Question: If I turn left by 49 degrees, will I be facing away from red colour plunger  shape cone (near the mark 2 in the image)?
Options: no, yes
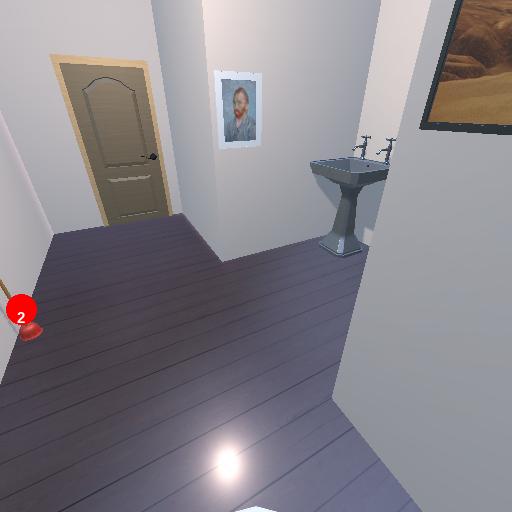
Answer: no